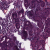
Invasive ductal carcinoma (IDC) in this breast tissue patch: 0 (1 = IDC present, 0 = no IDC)